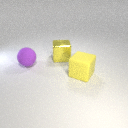
large yellow metal cube behind large purple rubber sphere